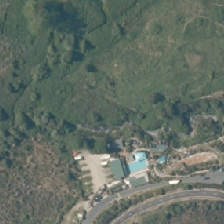
Land cover: herbaceous_freshwater_vege